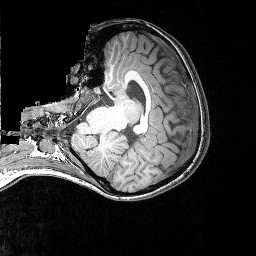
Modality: T1w
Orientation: axial
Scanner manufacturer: siemens
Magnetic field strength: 3 T
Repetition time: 2.25 s
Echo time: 0.00418 s